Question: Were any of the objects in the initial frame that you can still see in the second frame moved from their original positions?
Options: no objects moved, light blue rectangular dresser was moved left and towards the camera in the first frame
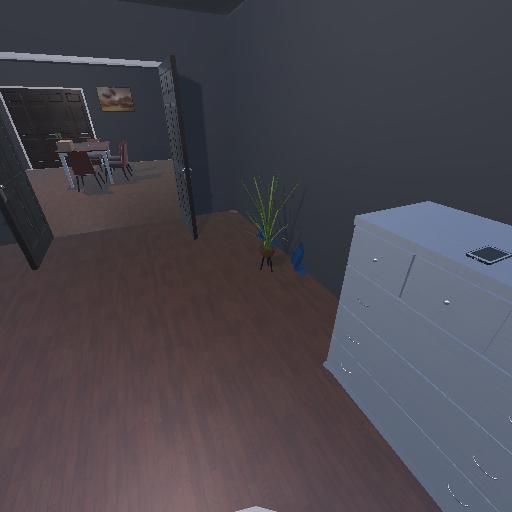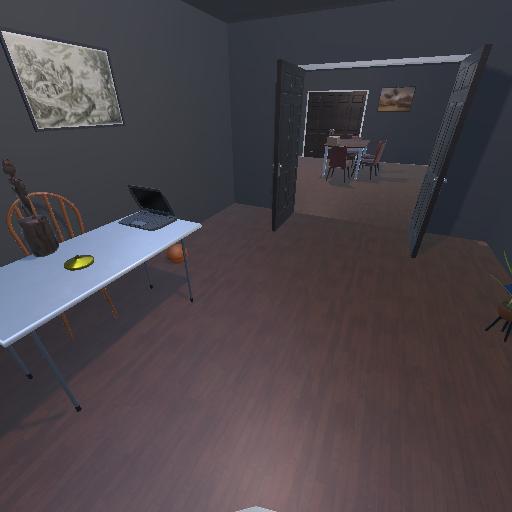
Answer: no objects moved